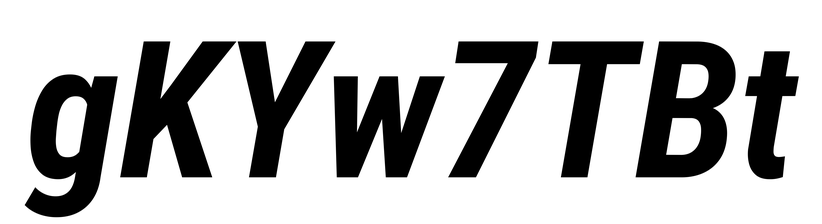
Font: Roboto-Italic_Condensed_Bold_Italic